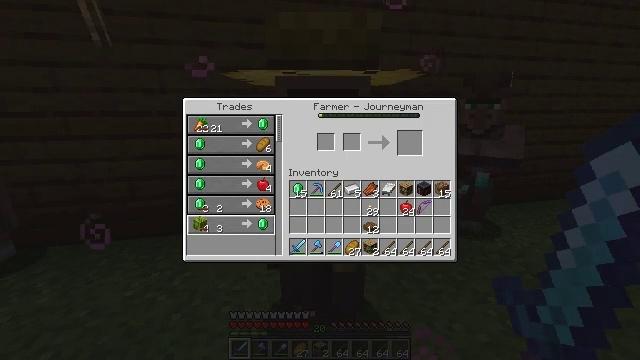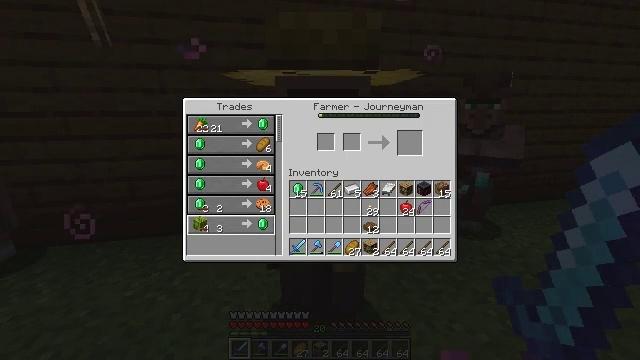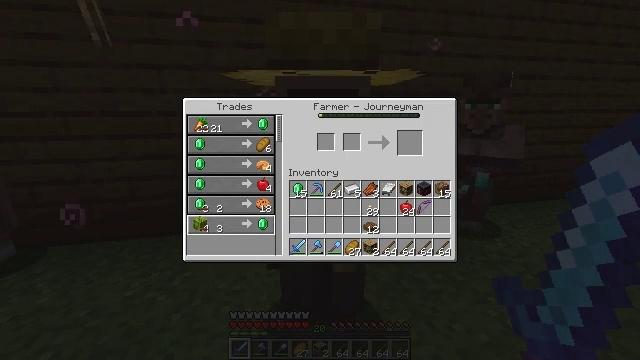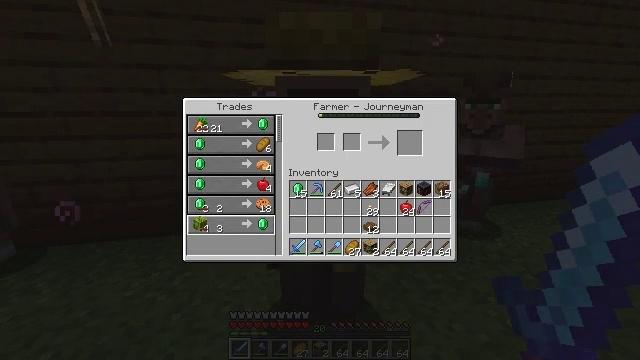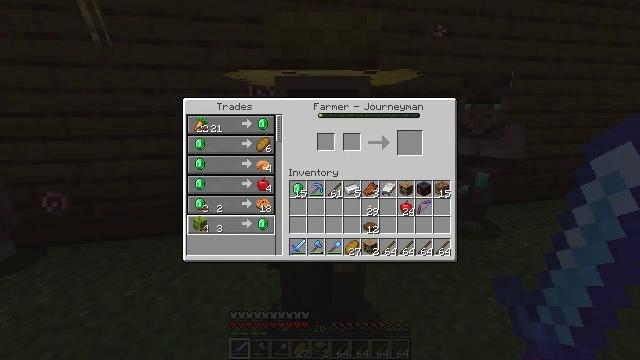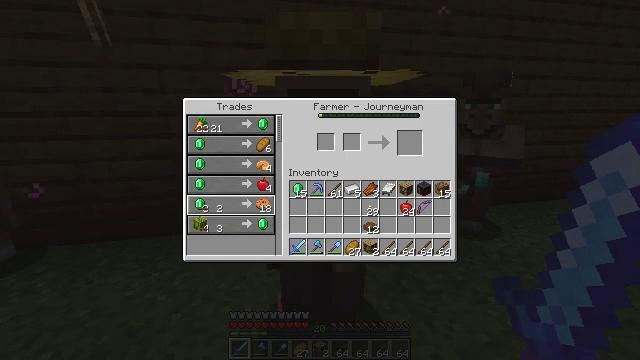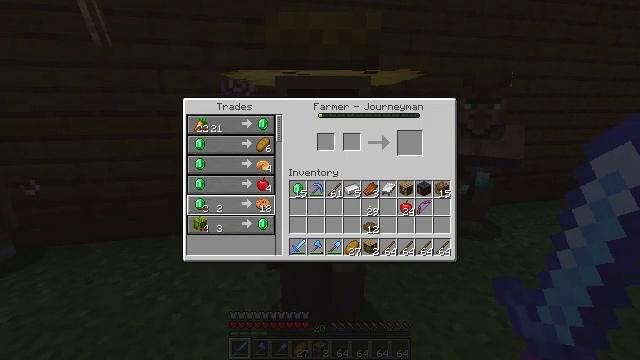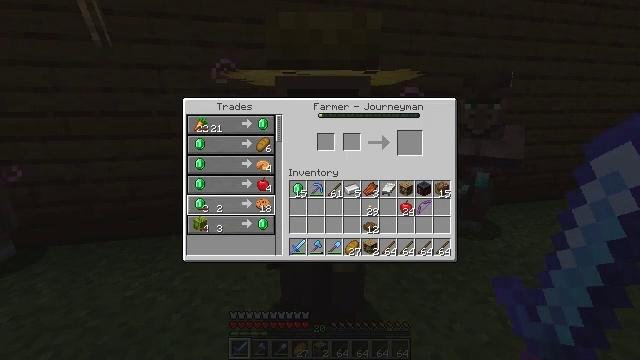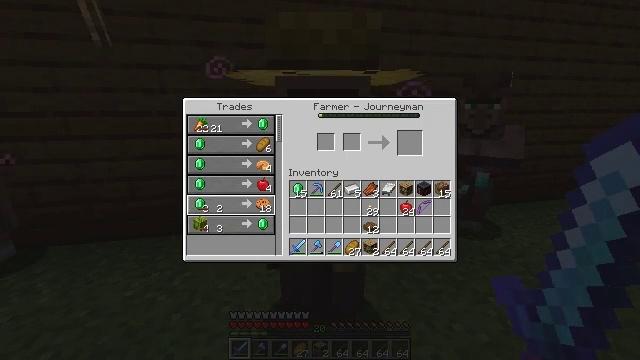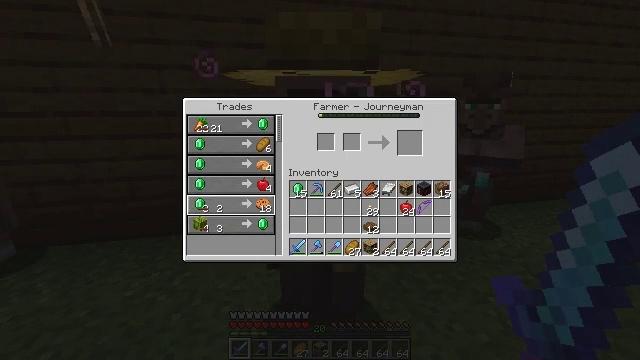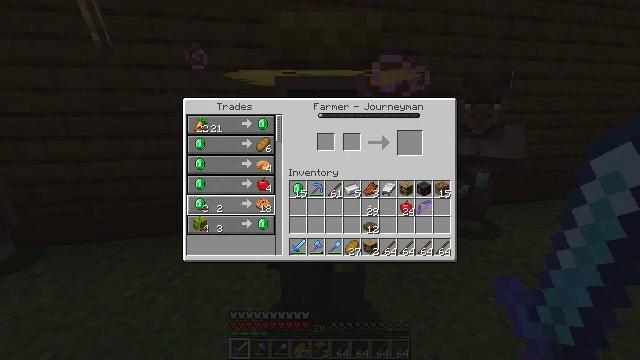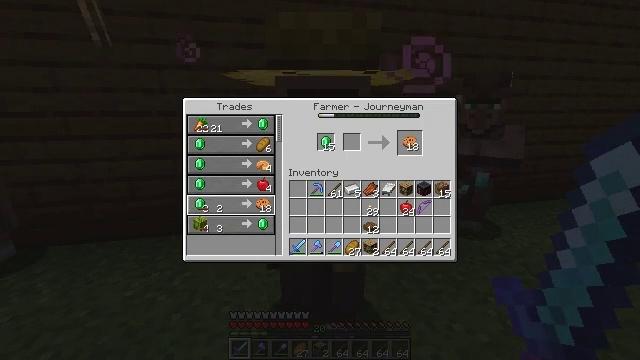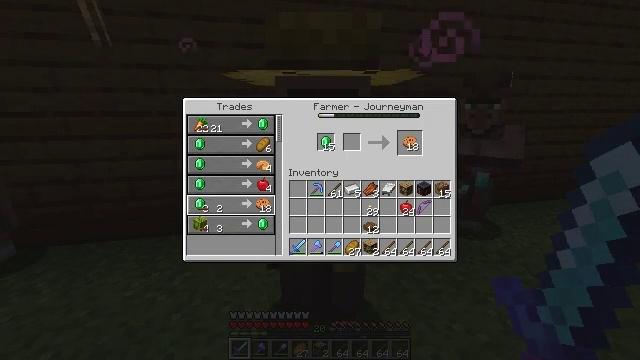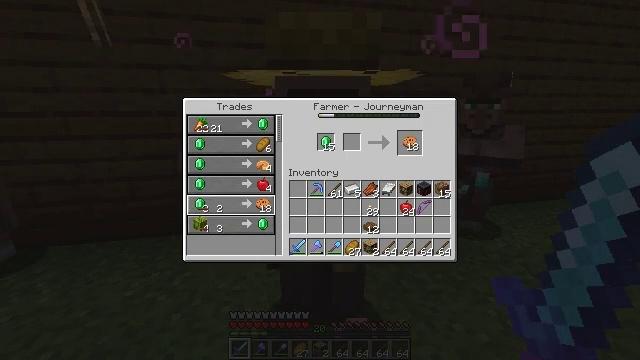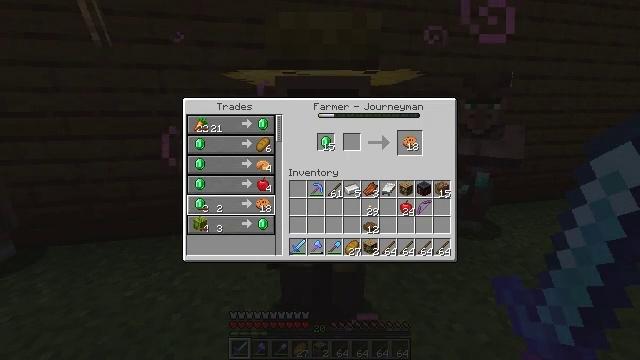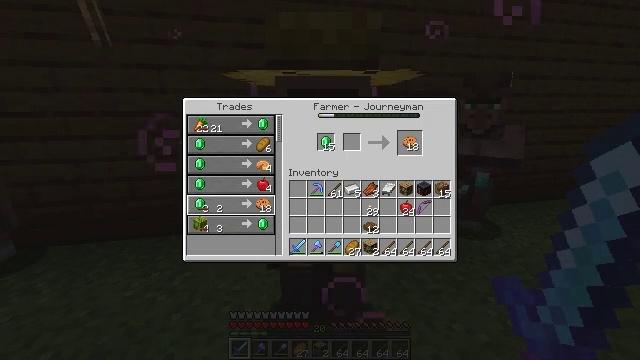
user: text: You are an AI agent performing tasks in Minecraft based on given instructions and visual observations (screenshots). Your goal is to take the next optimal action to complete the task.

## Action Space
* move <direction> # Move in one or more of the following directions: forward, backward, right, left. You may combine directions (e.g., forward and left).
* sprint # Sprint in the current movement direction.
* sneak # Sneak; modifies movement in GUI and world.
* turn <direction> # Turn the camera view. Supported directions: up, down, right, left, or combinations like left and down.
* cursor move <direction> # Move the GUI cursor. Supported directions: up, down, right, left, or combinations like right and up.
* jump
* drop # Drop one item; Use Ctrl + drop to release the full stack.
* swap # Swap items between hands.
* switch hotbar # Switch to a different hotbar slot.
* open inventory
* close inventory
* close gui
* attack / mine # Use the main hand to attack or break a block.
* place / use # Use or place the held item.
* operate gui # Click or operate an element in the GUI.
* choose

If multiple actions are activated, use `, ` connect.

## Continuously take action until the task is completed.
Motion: motion action
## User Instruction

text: Create a cookie using the crafting setup.
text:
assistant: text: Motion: no_op
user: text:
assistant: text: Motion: no_op
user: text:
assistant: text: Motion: no_op
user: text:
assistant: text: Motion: no_op
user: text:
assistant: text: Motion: cursor move up
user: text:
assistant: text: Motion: cursor move up
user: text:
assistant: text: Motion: no_op
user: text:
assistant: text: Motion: no_op
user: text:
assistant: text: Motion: no_op
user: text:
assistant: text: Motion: no_op
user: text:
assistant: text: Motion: operate gui
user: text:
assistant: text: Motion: operate gui
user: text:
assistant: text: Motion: no_op
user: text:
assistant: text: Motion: no_op
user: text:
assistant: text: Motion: cursor move right
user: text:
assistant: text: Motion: cursor move right and up
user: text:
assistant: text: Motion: cursor move right and up
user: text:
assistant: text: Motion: cursor move right and up
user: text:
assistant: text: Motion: cursor move right
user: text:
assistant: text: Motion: cursor move right
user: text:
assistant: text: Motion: no_op
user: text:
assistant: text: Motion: no_op
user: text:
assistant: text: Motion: no_op
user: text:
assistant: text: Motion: no_op
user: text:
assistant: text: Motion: no_op
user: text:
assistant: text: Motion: no_op
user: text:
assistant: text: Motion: operate gui
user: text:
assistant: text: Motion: operate gui
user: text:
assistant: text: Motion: cursor move down
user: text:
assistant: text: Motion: cursor move down